Question: I have a code that should work, but it doesn't and I can't find the solution.
Inside my database I have column deleted
If a product is deleted it is 1
[]
If the product is deleted it goes into Archives location from where it should be successfully restored when clicked on button to become 0 inside the database
<URL>
This is what I tried with PHP :
'''
<?php
include_once "../konfiguracija.php";
include 'includes/head.php';
include 'includes/izbornik.php';
//Restore Product
if(isset($_GET['restore'])) {
$id = sanitize($_GET['restore']);
$restorirana=$veza->prepare("UPDATE products SET deleted = 0 WHERE id='$id';");
$restorirana->execute();
header('Location: Products.php');
}
?>
<?php
$format = new NumberFormatter("en_US",NumberFormatter::CURRENCY);
$p_result =$veza->prepare( "SELECT * FROM 'products' WHERE 'deleted'=1;");
$p_result ->execute();
?>
<h2 class="text-center">Products</h2>
<div class="clearfix"></div>
<hr>
<table class="table table-bordered table-condensed talbe-striped">
<thead>
<th>Restore</th>
<th>Product</th>
<th>Price</th>
<th>Parent ~ Category</th>
<th>Featured</th>
<th>Sold</th>
</thead>
<tbody>
<?php while ($product = $p_result->fetch(PDO::FETCH_ASSOC)):
$childId = $product['categories'];
$catSql = $veza->prepare("SELECT * FROM categories WHERE id='$childId';");
$result= $catSql->execute();
$child = $catSql->fetch(PDO::FETCH_ASSOC);
$parentId = $child['parent'];
$parentSql = $veza->prepare("SELECT * FROM categories WHERE id='$parentId';");
$parentSql->execute();
$parent =$parentSql->fetch(PDO::FETCH_ASSOC);
$category = $parent['category'].'~'.$child['category'];
?>
<tr>
<td>
<a href="products.php?restore=<?php echo $product['id']; ?>" class ="button"><i class="fas fa-undo"></i></a>
</td>
<td><?=$product['title'];?></td>
<td><?php echo $format->format ($product['price']); ?></td>
<td><?php echo $category;?></td>
<td><a href="products.php?featured=<?=(($product['featured']== 0)?'1':'0');?>&id=<?=$product['id'];?>"
class ="button tiny"><i class="fas fa-<?=(($product['featured']==1)?'minus':'plus');?> fa-2x " ></i>
</a>&nbsp <?=(($product['featured']==1)?'Featured Product': '');?></td>
<td>0</td>
</tr>
<?php endwhile; ?>
</tbody>
</table>
<?php include 'includes/podnozje.php';
include_once 'includes/scripts.php';
?>*
'''
When button "restore" is pressed no errors are outputted, the page redirects to products.php and the deleted stays the same inside the database.
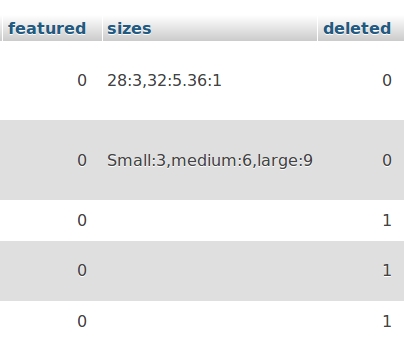
Answer: The restore link points to the wrong php file.
'''
products.php?restore=
'''
'''
archived.php?restore=
'''
Rename header 'location'correctly to 'products.php' and added 'exit;' after redirection so no other codes will be executed after redirect call.
'''
header('Location: Products.php');
'''
'''
header('Location: products.php');exit;
'''